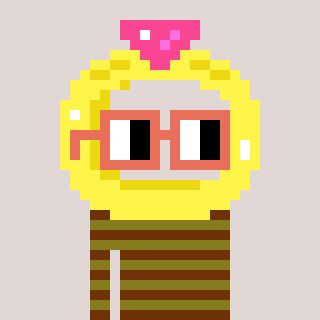
a pixel art character with square orange glasses, a ring-shaped head and a gunk-colored body on a warm background